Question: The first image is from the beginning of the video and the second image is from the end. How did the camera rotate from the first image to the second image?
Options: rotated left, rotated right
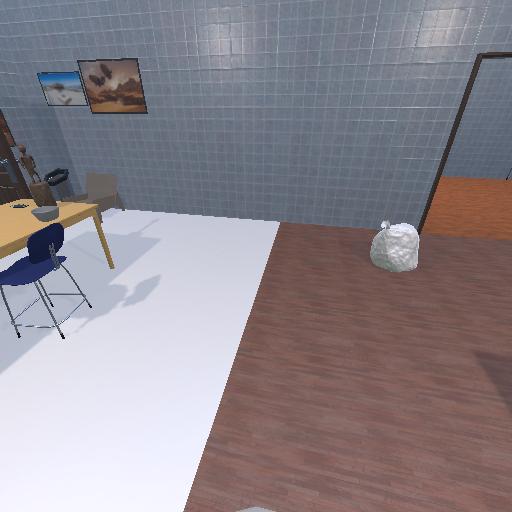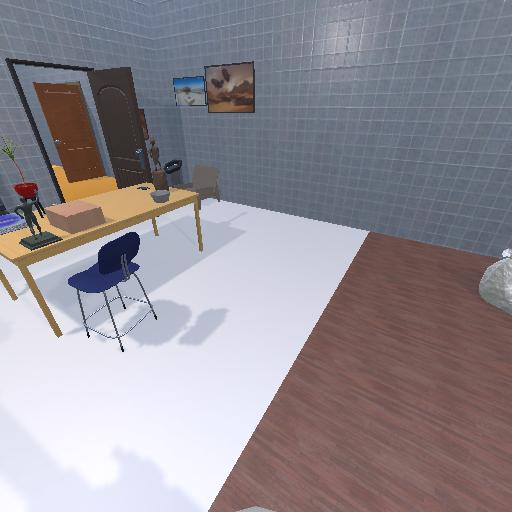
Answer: rotated left